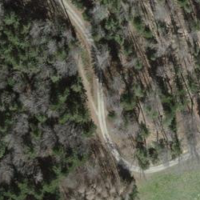
EUNIS habitat code: 41
Species observed at this site:
Oxalis acetosella